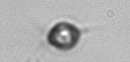
Label: Acanthoica_quattrospina